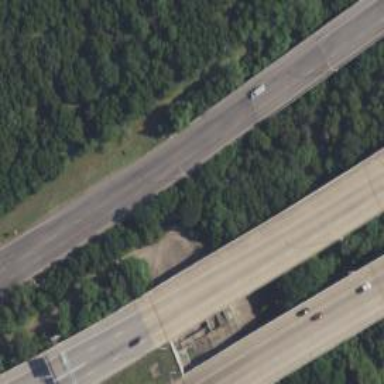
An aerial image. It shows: Asphalt surface road with bridge. This is secondary road with frontage road.